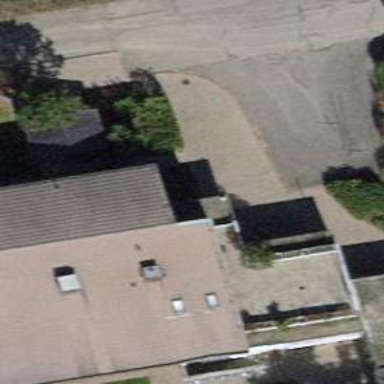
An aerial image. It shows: Building with tiled roof.